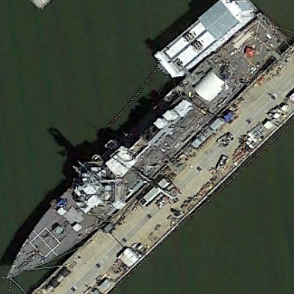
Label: Arleigh_Burke-class_destroyer